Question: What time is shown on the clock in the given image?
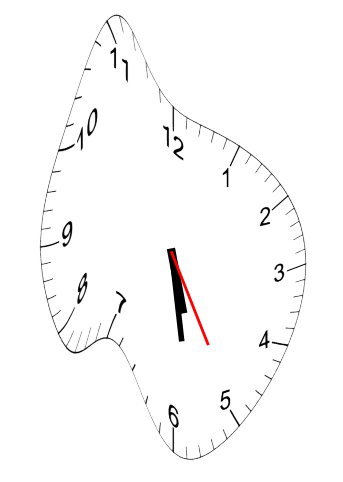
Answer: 05:28:25